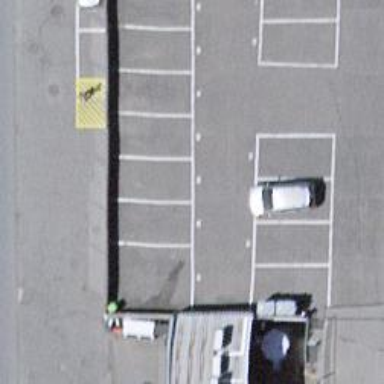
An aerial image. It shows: Convenience shop.